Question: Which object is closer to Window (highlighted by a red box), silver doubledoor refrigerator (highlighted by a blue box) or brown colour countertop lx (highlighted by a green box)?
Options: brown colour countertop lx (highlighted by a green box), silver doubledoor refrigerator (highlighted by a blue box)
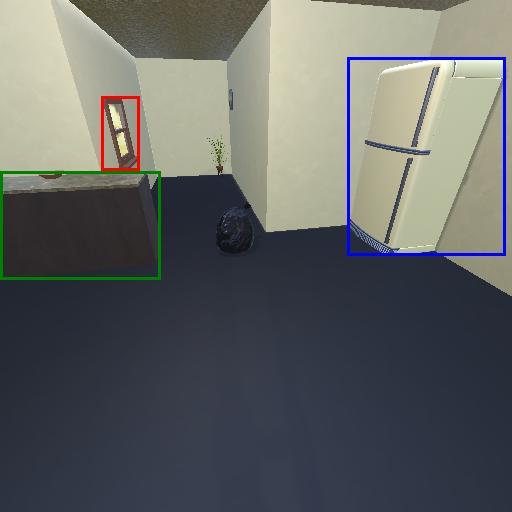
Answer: brown colour countertop lx (highlighted by a green box)